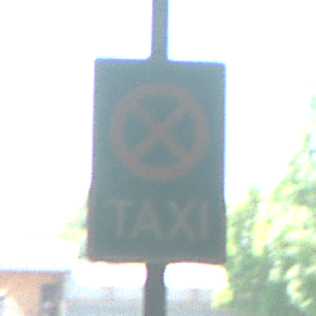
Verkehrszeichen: Taxenstand
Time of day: Midday
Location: Indoor (Urban)
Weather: NotSpecified
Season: NotSpecified
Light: Natural